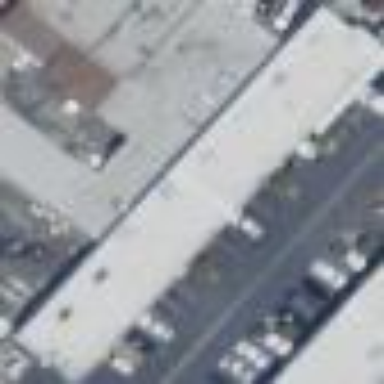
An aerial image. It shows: Commercial building.